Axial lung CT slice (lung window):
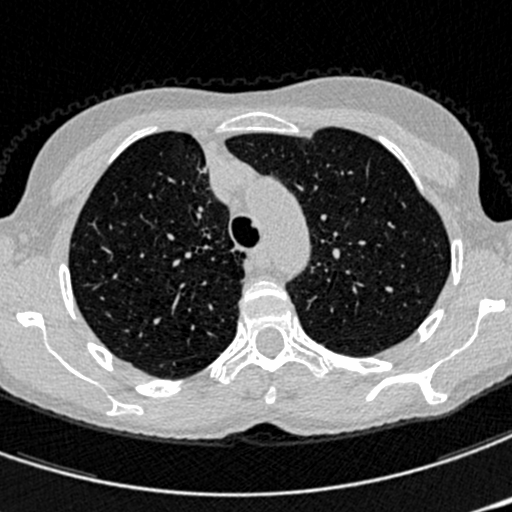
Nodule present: no